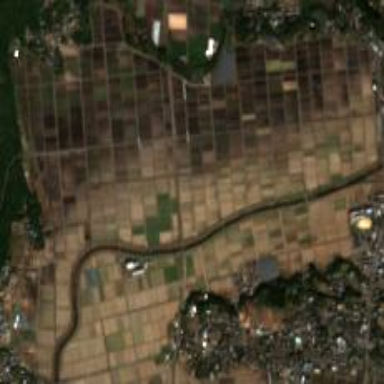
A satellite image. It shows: Farmland with rice crops producing rice.